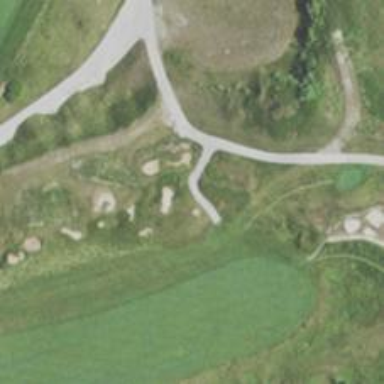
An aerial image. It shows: Service road used as golf cart path.